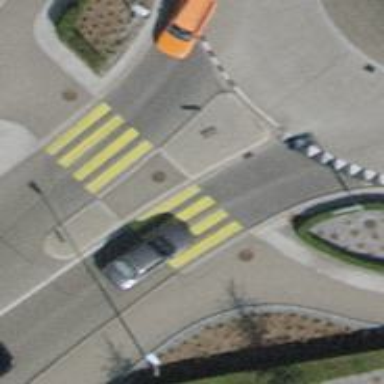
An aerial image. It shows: Marked road crossing.